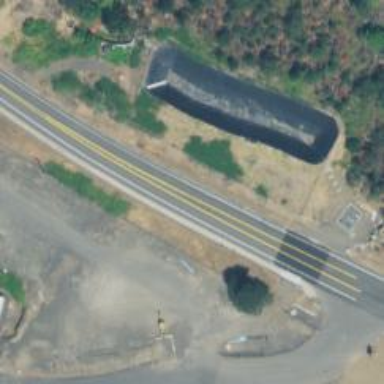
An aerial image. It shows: Primary highway with asphalt surface. There is sidewalk on the left.